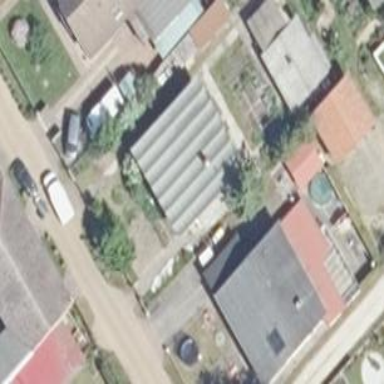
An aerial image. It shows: Terrace building.